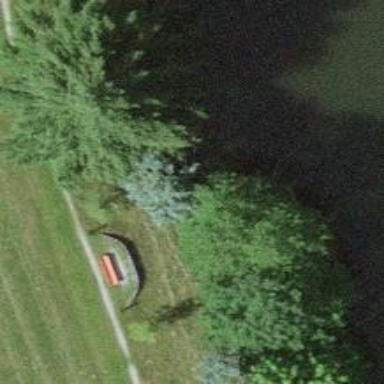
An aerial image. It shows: Red bench.